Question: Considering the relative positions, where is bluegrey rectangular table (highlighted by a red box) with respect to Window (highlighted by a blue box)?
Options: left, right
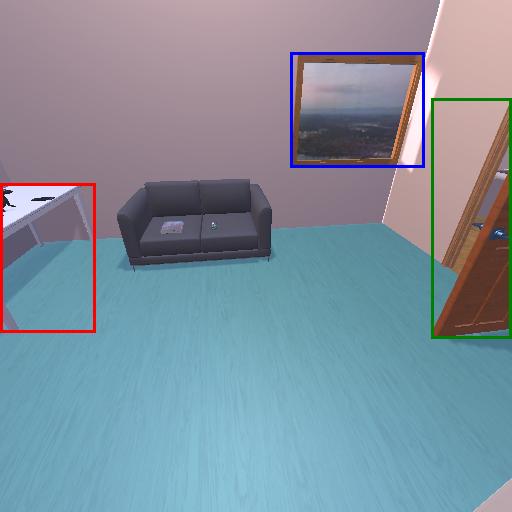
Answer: left